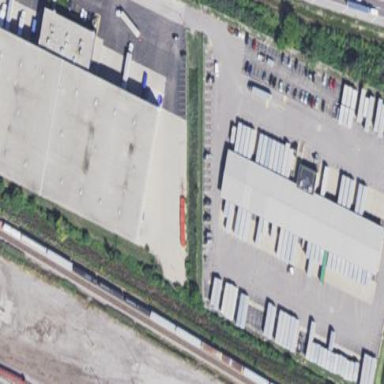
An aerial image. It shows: Industrial building with flat roof. It is post depot.